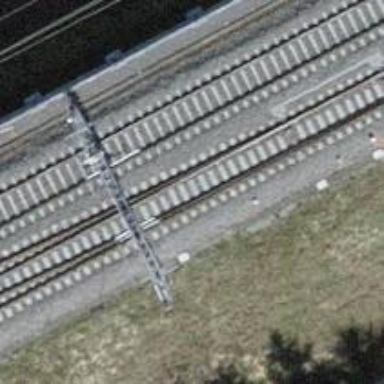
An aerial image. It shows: Single-track electrified railway with contact line.